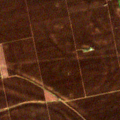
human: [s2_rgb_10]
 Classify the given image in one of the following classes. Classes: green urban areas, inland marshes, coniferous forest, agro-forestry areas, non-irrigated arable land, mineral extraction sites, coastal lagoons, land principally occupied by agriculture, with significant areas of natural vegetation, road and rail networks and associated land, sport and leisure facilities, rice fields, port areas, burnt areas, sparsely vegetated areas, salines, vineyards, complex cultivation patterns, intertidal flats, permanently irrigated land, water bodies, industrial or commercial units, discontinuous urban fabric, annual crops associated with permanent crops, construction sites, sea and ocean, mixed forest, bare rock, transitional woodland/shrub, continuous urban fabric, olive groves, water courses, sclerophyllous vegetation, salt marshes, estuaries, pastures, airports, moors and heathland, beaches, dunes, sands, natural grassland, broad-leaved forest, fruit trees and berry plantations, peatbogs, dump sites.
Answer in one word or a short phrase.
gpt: non-irrigated arable land